Field crop: maize
Growth stage: 2
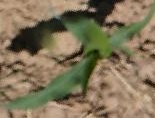
Species: maize